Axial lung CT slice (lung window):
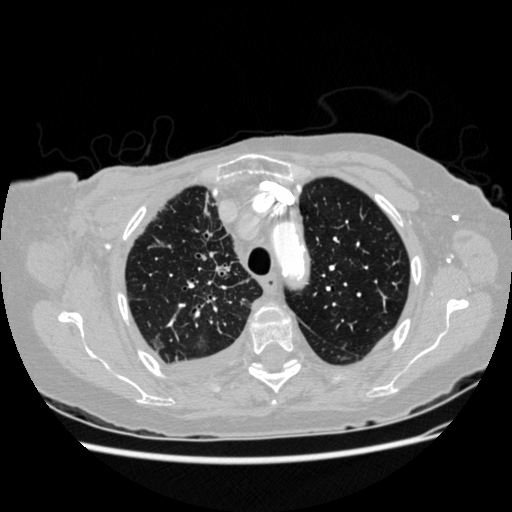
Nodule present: no